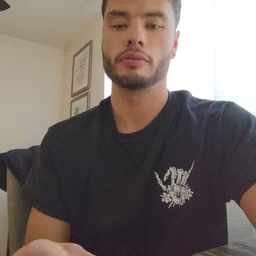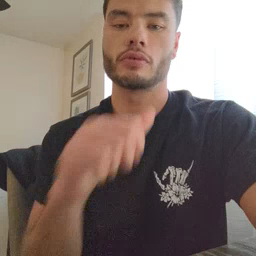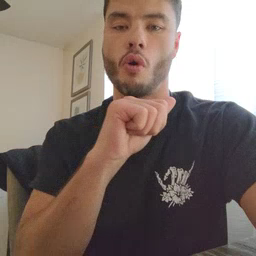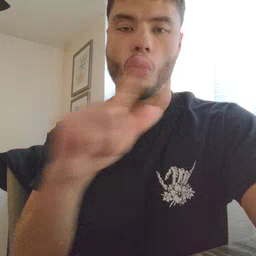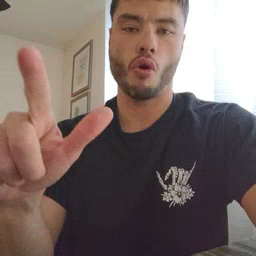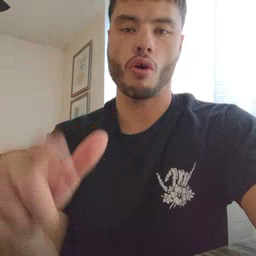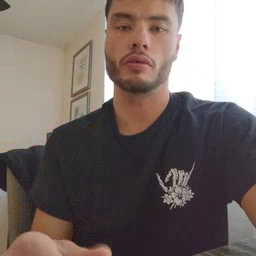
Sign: all